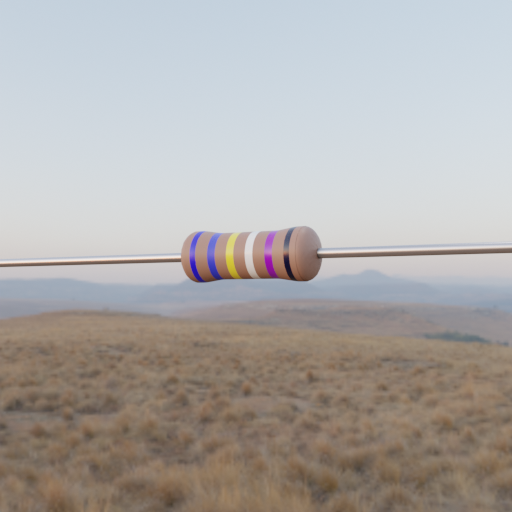
Resistor colour bands (in order): blue, blue, yellow, white, violet, black